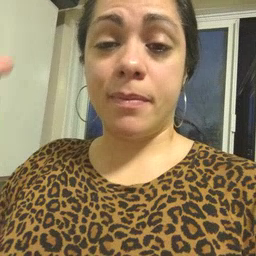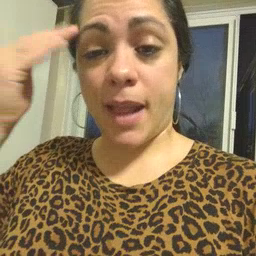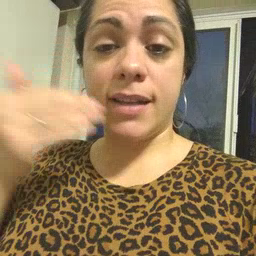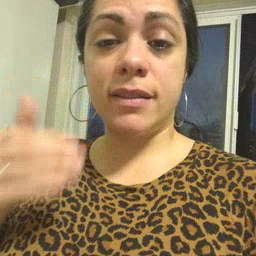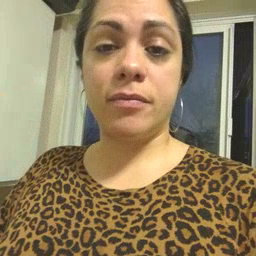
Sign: head